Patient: sex F, age 34
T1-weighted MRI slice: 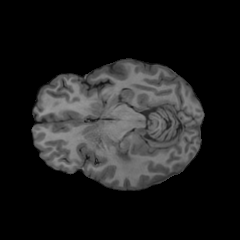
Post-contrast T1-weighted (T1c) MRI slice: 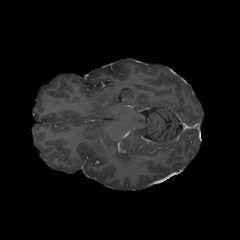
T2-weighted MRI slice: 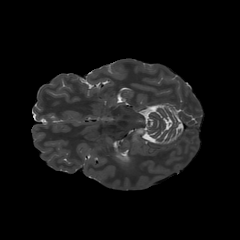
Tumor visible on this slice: yes
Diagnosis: Astrocytoma, IDH-mutant
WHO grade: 3